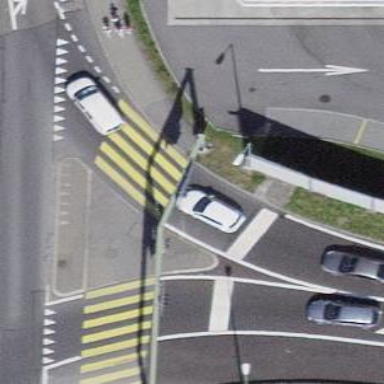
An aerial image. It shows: Zebra crossing controlled by traffic signals with zebra markings.